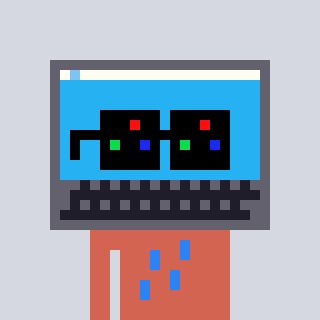
a pixel art character with square black sunglasses, a laptop-shaped head and a peachy-colored body on a cool background